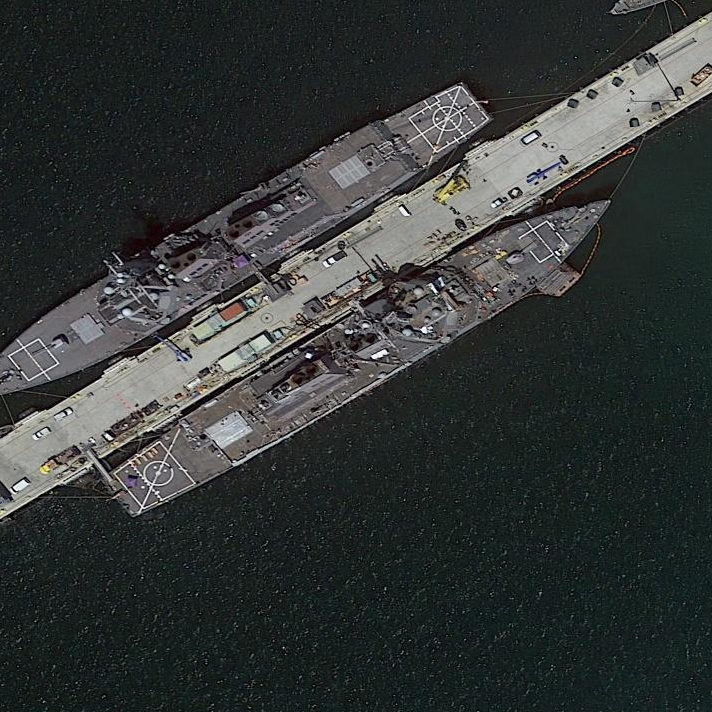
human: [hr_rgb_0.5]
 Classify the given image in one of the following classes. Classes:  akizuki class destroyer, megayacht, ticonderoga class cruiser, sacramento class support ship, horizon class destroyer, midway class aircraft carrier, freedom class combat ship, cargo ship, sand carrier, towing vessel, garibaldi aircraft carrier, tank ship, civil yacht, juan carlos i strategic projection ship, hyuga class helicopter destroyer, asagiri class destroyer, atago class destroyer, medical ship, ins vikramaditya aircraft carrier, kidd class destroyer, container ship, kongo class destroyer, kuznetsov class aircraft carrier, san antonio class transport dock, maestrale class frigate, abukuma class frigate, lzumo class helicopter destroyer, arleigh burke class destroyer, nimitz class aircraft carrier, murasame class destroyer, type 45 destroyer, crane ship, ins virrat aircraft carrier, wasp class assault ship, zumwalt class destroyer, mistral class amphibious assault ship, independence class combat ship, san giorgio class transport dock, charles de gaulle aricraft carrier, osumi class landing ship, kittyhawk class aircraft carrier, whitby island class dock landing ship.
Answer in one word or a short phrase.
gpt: Arleigh Burke class destroyer